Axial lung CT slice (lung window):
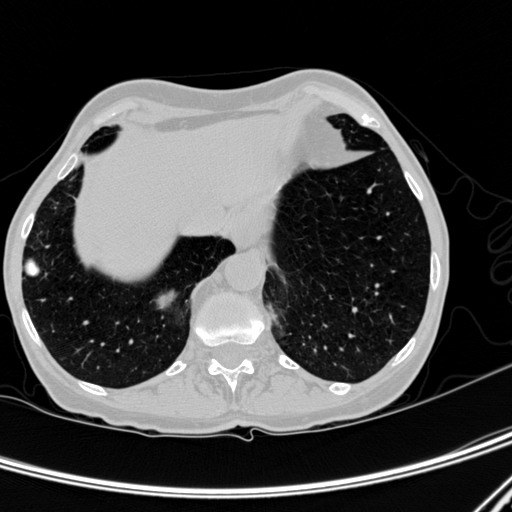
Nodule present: yes
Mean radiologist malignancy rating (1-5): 1.75